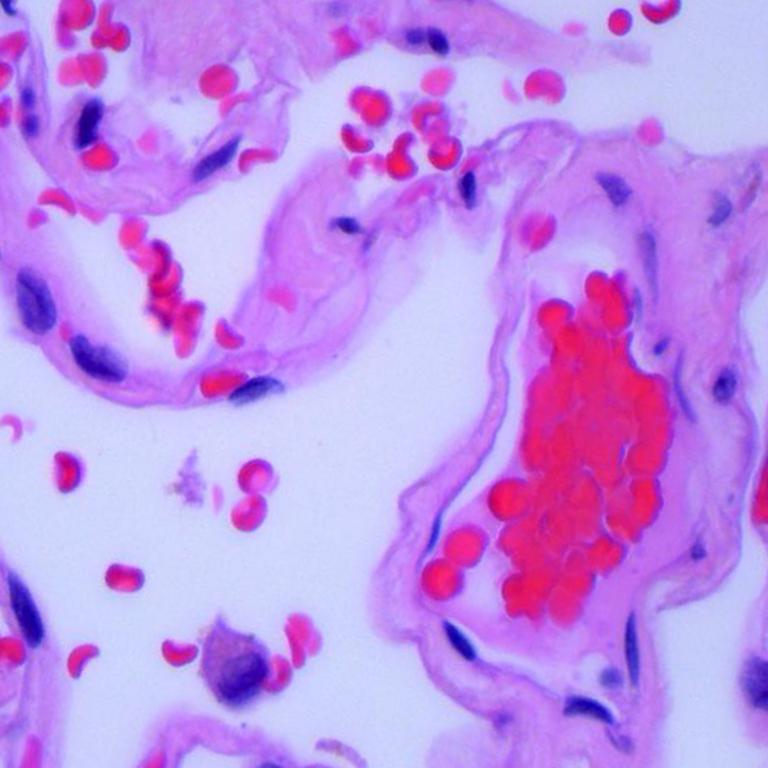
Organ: lung
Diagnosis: benign